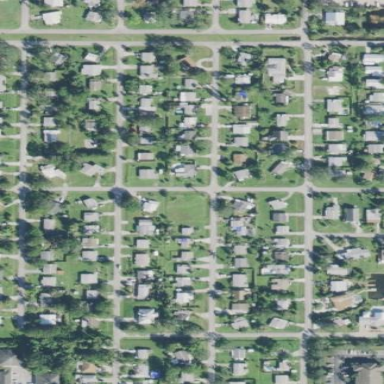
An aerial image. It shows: Single-family residential area.